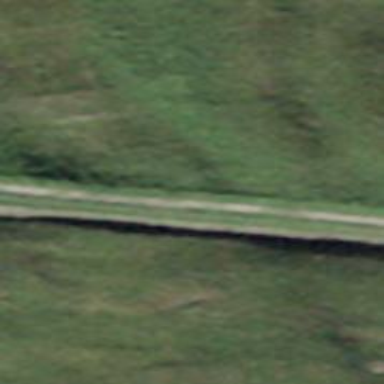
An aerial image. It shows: Path designated for hiking with classic grooming style.